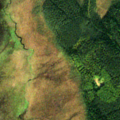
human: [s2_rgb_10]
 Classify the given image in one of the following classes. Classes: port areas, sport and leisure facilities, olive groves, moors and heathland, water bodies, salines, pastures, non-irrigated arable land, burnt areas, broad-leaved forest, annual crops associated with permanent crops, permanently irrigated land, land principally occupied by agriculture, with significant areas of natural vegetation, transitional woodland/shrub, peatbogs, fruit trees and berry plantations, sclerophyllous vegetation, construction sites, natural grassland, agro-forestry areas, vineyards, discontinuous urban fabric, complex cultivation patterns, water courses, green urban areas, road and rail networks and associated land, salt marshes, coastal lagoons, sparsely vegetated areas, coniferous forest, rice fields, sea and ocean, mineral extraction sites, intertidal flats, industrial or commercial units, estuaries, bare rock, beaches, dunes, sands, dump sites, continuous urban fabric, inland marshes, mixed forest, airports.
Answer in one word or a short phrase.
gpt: coniferous forest, peatbogs